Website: walmart
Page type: receipt
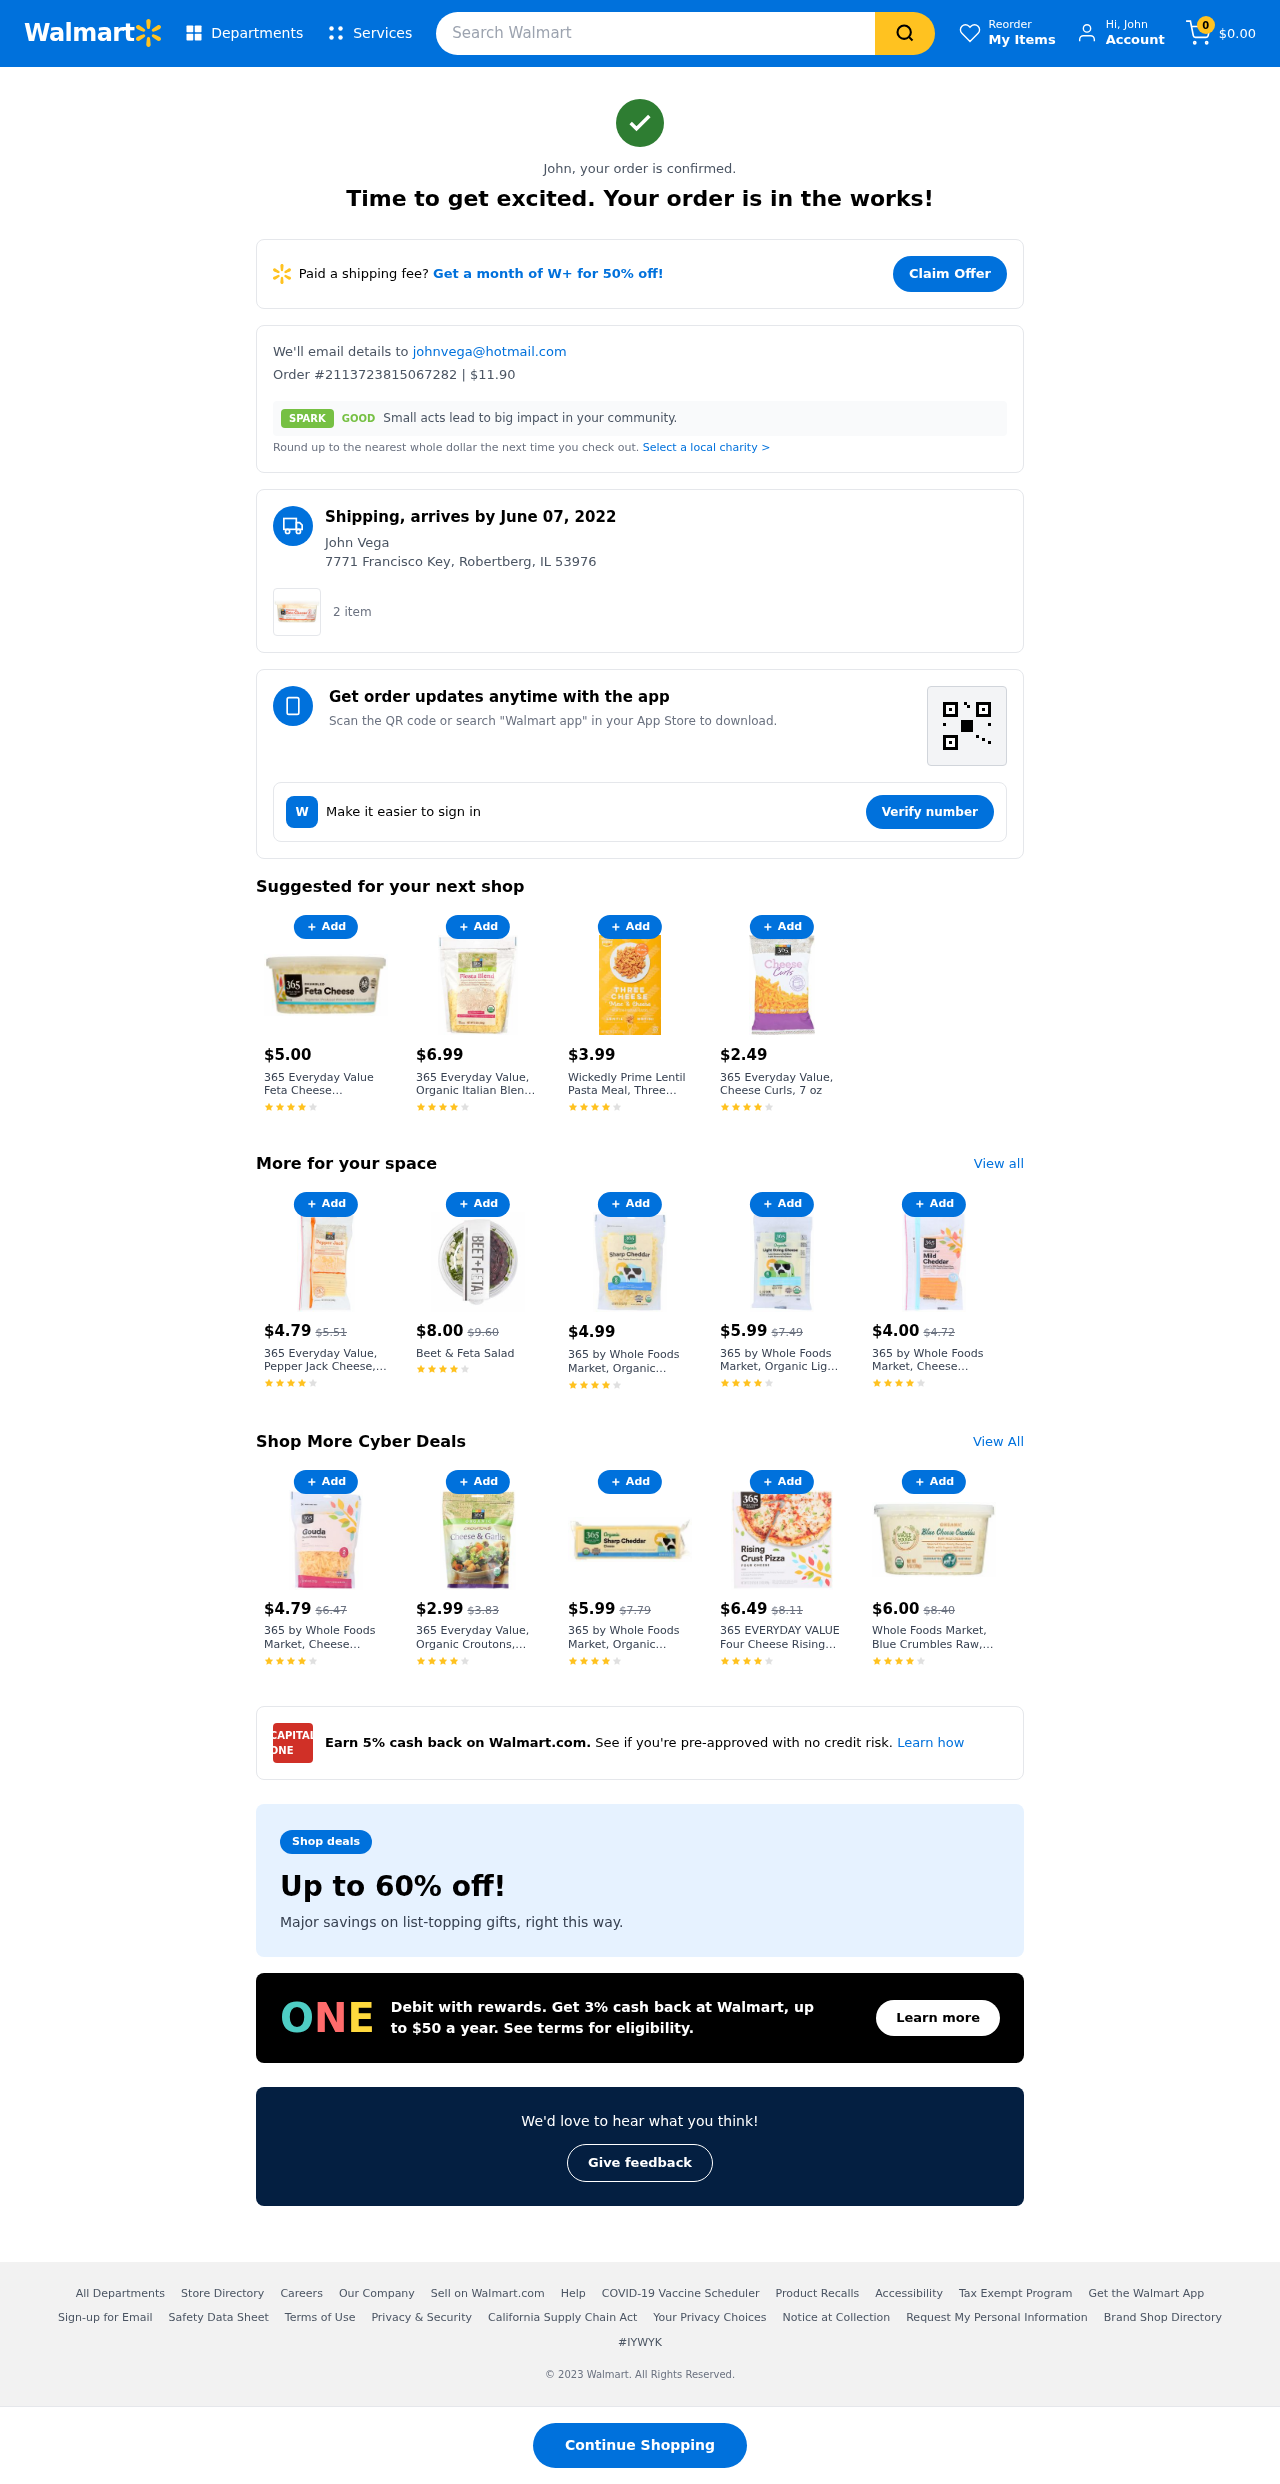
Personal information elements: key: PII_EMAIL
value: johnvega@hotmail.com
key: PII_FIRSTNAME
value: John
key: PII_FULLNAME
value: John Vega
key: PII_ADDRESS
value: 7771 Francisco Key, Robertberg, IL 53976
Product elements: key: PRODUCT10_NAME
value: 365 by Whole Foods Market, Cheese Slices, Reduced Fast Mild Cheddar (10 Slices), 8 Ounce
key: PRODUCT10_PRICE
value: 4
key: PRODUCT11_NAME
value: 365 Everyday Value, Blue Cheese Crumbles, 8 oz
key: PRODUCT11_PRICE
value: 3.99
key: PRODUCT12_NAME
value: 365 by Whole Foods Market, Cheese Shreds, Gouda, 8 Ounce
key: PRODUCT12_PRICE
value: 4.79
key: PRODUCT13_NAME
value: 365 Everyday Value, Organic Croutons, Cheese & Garlic, 4.5 oz
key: PRODUCT13_PRICE
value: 2.99
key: PRODUCT14_NAME
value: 365 by Whole Foods Market, Organic Cheese Bar, Sharp Cheddar, 8 Ounce (Packaging May Vary)
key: PRODUCT14_PRICE
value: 5.99
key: PRODUCT15_NAME
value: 365 EVERYDAY VALUE Four Cheese Rising Crust Pizza, 17.3 OZ
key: PRODUCT15_PRICE
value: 6.49
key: PRODUCT16_NAME
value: Whole Foods Market, Blue Crumbles Raw, 6 Ounce
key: PRODUCT16_PRICE
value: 6
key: PRODUCT17_NAME
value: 365 Everyday Value, Cheese Enchiladas, 9 oz, (Frozen)
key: PRODUCT17_PRICE
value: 5.79
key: PRODUCT1_QUANTITY
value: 2
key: PRODUCT2_NAME
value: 365 Everyday Value Feta Cheese Crumbles, 6 oz
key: PRODUCT2_PRICE
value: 5
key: PRODUCT3_NAME
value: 365 Everyday Value, Organic Italian Blend Cheese, Shredded, 12 oz
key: PRODUCT3_PRICE
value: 6.99
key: PRODUCT4_NAME
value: Wickedly Prime Lentil Pasta Meal, Three Cheese Mac & Cheese, 10.3oz
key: PRODUCT4_PRICE
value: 3.99
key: PRODUCT5_NAME
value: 365 Everyday Value, Cheese Curls, 7 oz
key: PRODUCT5_PRICE
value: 2.49
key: PRODUCT6_NAME
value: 365 Everyday Value, Pepper Jack Cheese, Slices, 12 oz
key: PRODUCT6_PRICE
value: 4.79
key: PRODUCT7_NAME
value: Beet & Feta Salad
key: PRODUCT7_PRICE
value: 8
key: PRODUCT8_NAME
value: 365 by Whole Foods Market, Organic Cheese Shreds, Mild Cheddar, 8 Ounce
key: PRODUCT8_PRICE
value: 4.99
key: PRODUCT9_NAME
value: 365 by Whole Foods Market, Organic Light String Cheese (6 - 1 Ounce Sticks), 6 Ounce (Packaging May
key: PRODUCT9_PRICE
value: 5.99
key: PRODUCT6_ORIGINAL_PRICE
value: $5.51
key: PRODUCT7_ORIGINAL_PRICE
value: $9.60
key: PRODUCT9_ORIGINAL_PRICE
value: $7.49
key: PRODUCT10_ORIGINAL_PRICE
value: $4.72
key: PRODUCT11_ORIGINAL_PRICE
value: $4.87
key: PRODUCT12_ORIGINAL_PRICE
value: $6.47
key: PRODUCT13_ORIGINAL_PRICE
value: $3.83
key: PRODUCT14_ORIGINAL_PRICE
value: $7.79
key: PRODUCT15_ORIGINAL_PRICE
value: $8.11
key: PRODUCT16_ORIGINAL_PRICE
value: $8.40
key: PRODUCT17_ORIGINAL_PRICE
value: $7.64
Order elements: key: ORDER_NUM_ITEMS
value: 0
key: ORDER_TOTAL
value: $0.00
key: ORDER_ID
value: #2113723815067282
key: ORDER_TOTAL
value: $11.90
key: ORDER_DELIVERY_DATE
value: June 07, 2022
Search elements: key: HEADER_SEARCH
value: Search Walmart